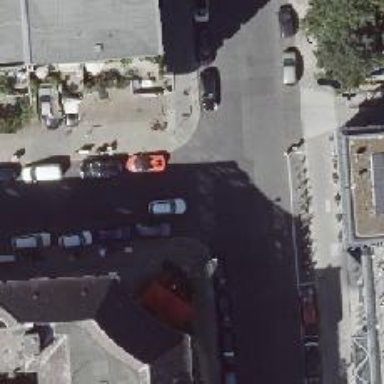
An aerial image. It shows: Unmarked crossing with left kerb extension.